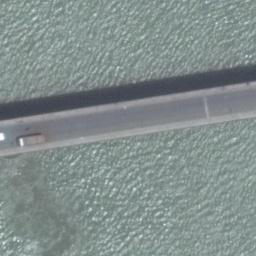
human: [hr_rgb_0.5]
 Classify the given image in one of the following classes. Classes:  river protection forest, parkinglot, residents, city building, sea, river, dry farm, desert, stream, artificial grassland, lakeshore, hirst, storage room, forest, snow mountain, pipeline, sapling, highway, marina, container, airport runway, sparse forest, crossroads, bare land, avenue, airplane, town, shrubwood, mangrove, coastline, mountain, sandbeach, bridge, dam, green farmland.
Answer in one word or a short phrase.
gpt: bridge